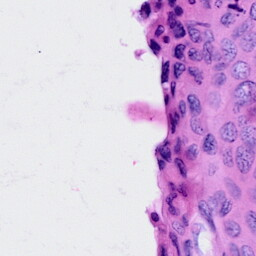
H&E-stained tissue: Cervix